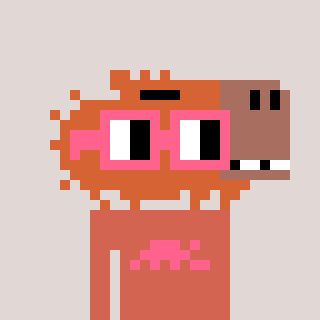
a pixel art character with square pink glasses, a capybara-shaped head and a peachy-colored body on a warm background